Interaction volume radius: 10 \u00c5
Interaction volume height: 30 \u00c5
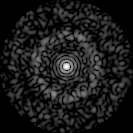
Disorder parameter: 0.8196